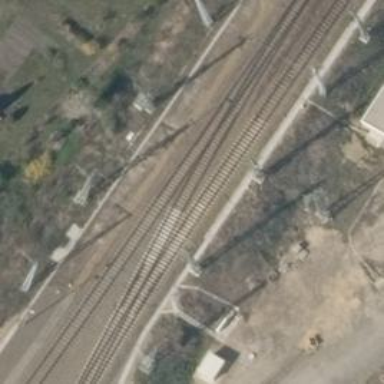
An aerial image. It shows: Railway with electrified contact lines.